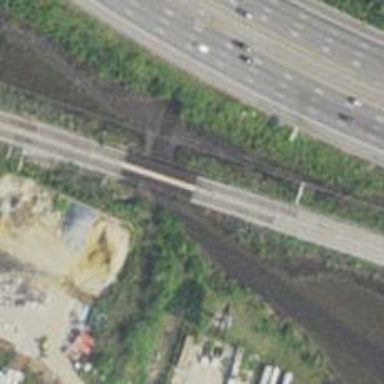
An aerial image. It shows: Bridge for light rail electrified with contact line.